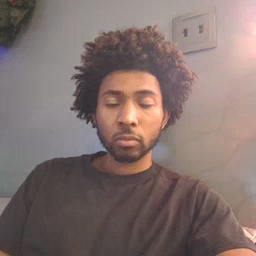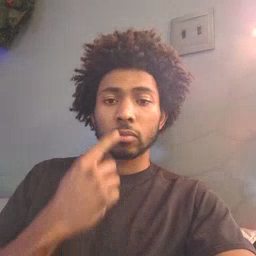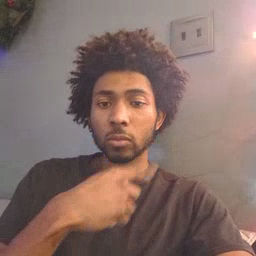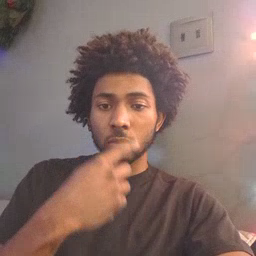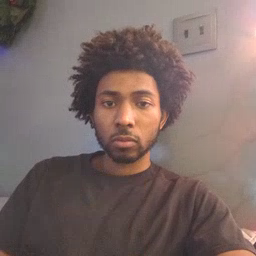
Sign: mouth